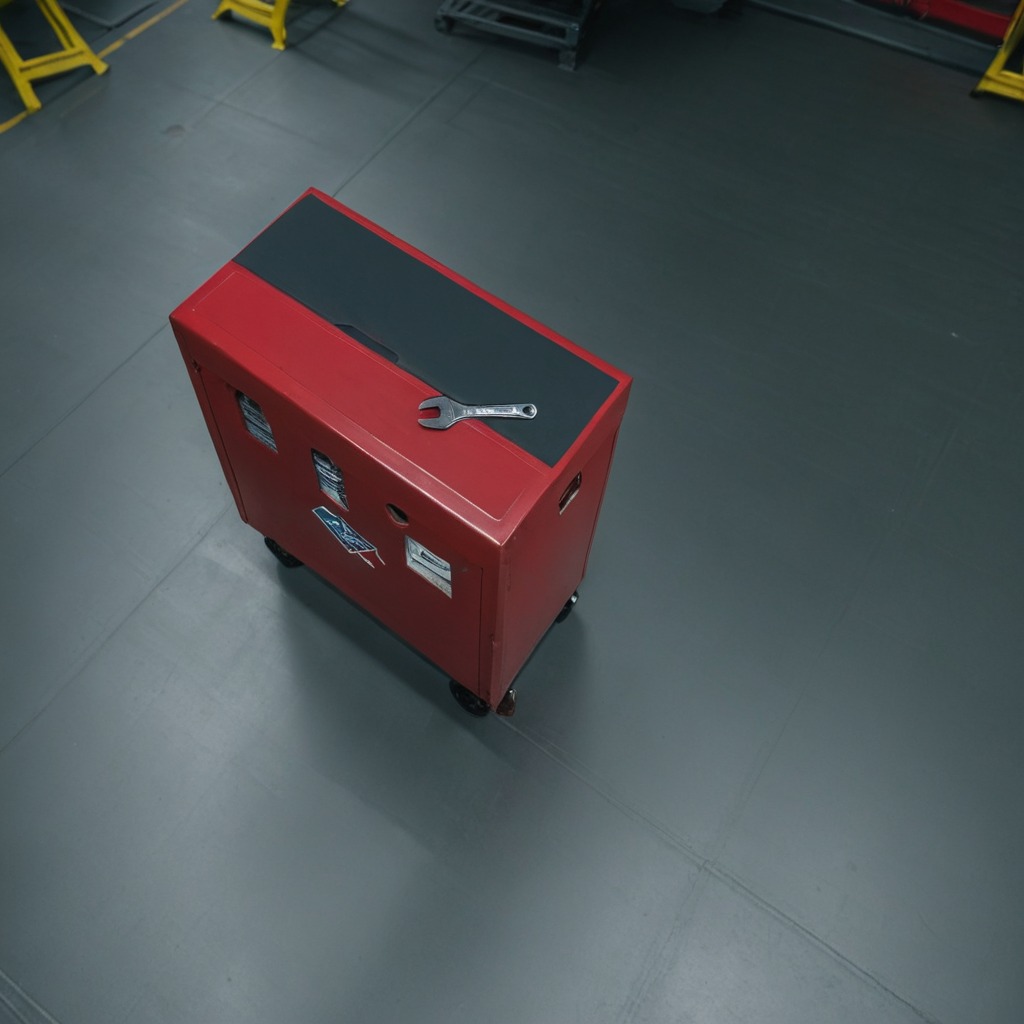
An wrench lies on the toolbox surface in an airplane hangar workshop 8K.